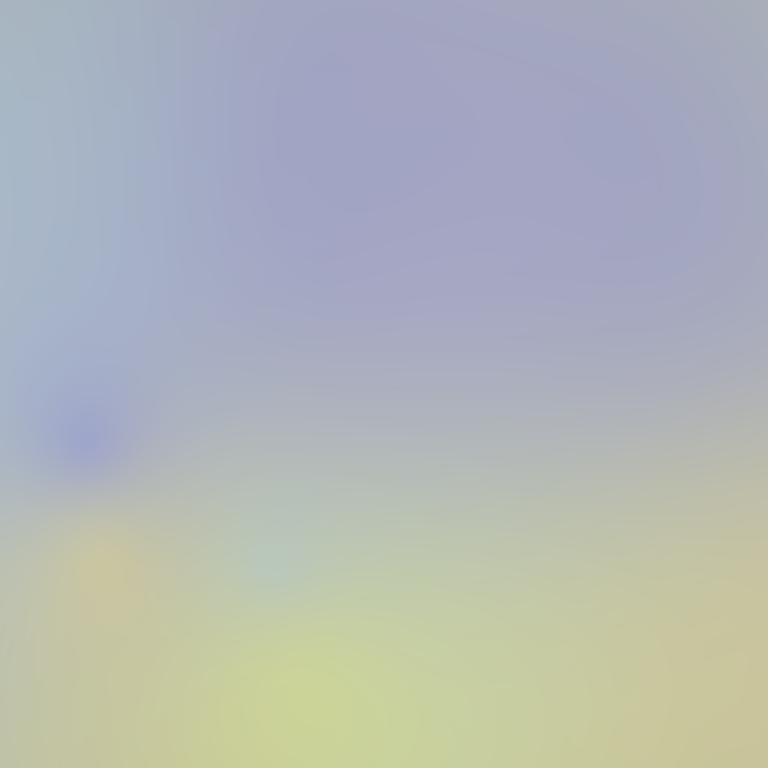
Abstract light effect, smooth gradient from soft lavender to gentle yellow, serene atmosphere, diffuse glow, no room, no furniture, no objects.